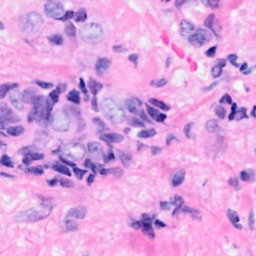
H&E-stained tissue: Breast